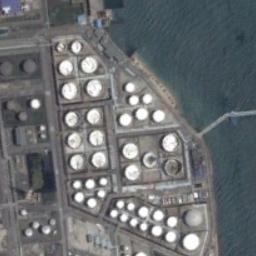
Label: storage_tank